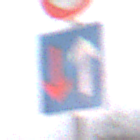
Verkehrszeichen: VorrangVorGegenverkehr
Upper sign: Geschwindigkeit5
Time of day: SunriseSunset
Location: Outdoor (Nature)
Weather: Clear
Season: NotSpecified
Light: Natural